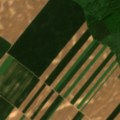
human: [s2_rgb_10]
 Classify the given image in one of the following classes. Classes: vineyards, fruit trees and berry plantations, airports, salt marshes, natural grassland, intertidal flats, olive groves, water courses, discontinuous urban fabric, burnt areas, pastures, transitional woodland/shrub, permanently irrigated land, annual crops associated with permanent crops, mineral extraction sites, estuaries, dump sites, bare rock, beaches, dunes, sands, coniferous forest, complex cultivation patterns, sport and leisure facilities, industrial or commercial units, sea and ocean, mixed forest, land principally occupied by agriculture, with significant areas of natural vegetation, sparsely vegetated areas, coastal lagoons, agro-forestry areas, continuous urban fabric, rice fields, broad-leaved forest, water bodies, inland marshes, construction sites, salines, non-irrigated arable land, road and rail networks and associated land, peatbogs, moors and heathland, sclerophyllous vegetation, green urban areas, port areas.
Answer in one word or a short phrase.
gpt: non-irrigated arable land, broad-leaved forest